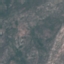
Label: HerbaceousVegetation